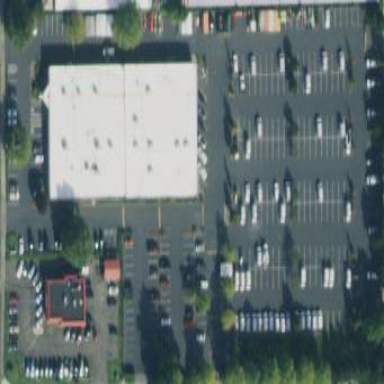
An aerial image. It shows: Commercial area.